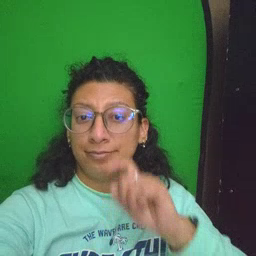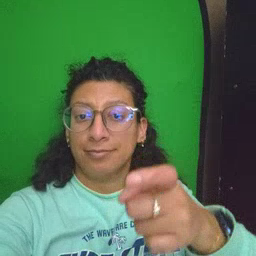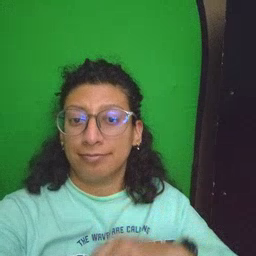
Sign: give